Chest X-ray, PA view. Patient: 21 years old, sex F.
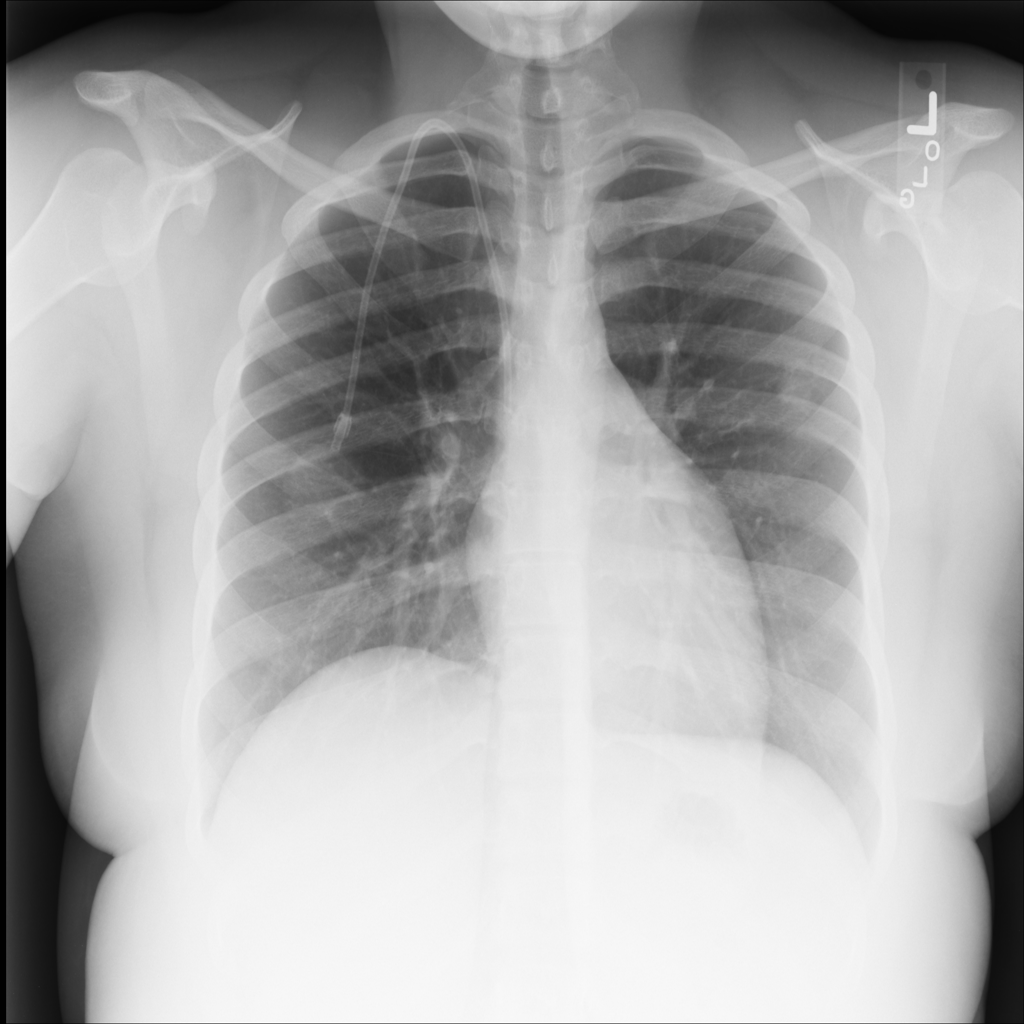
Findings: No Finding